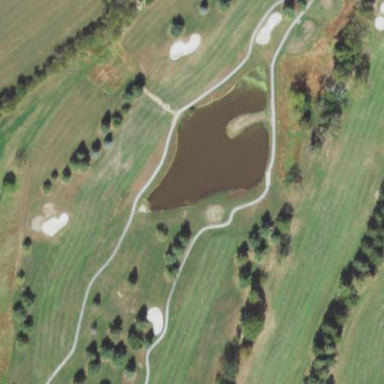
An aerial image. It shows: Grassy golf fairway.